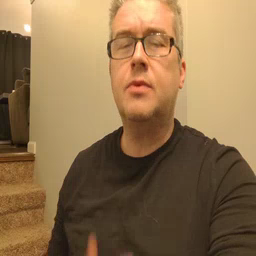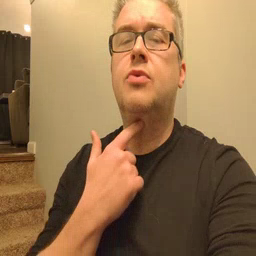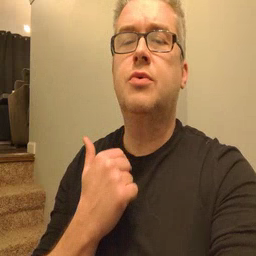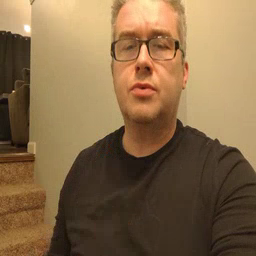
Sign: thirsty